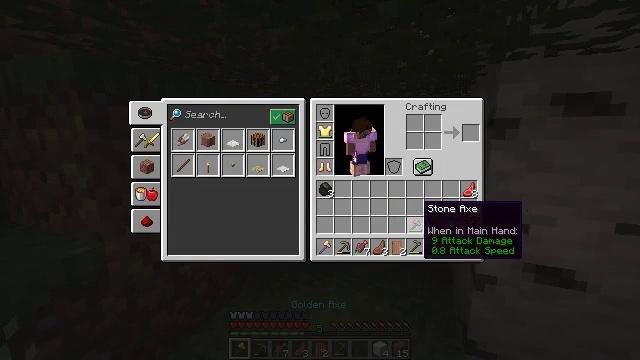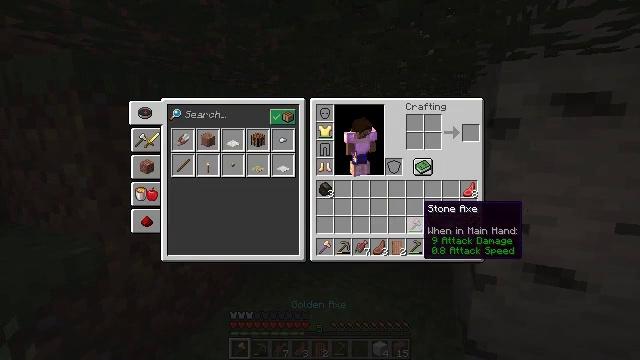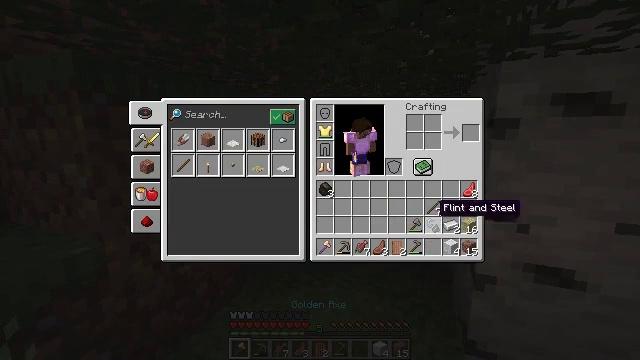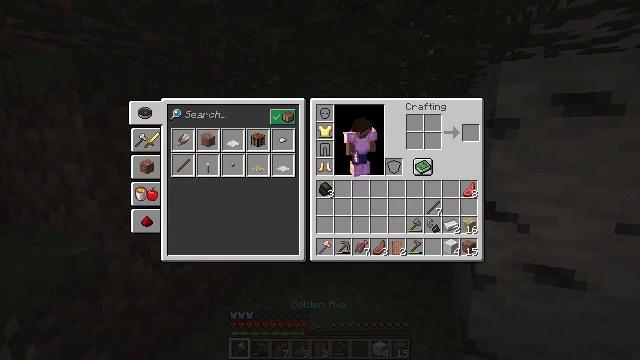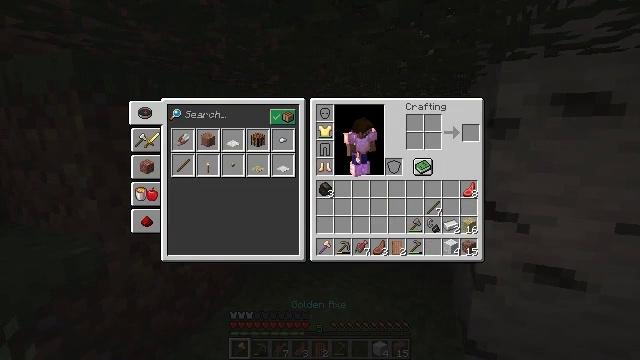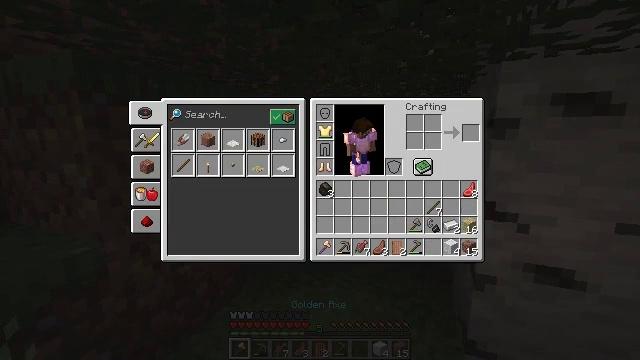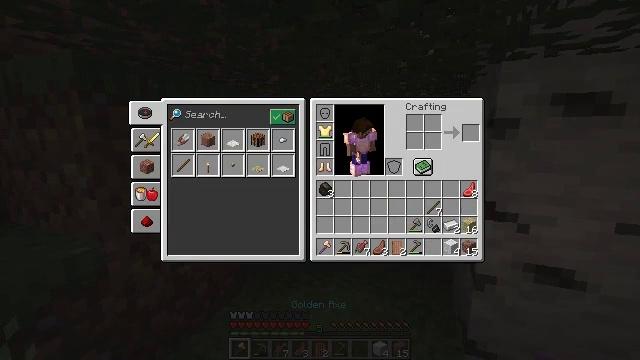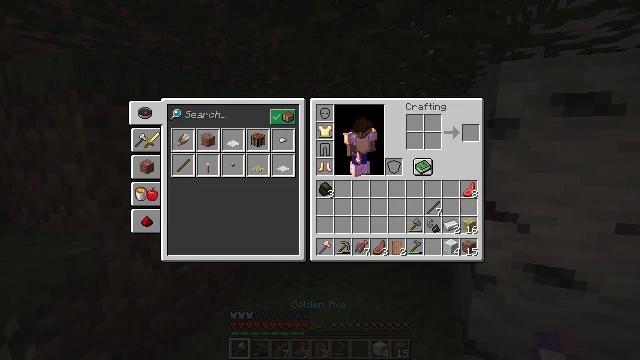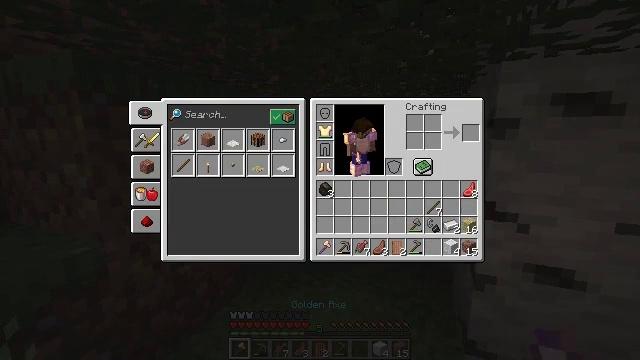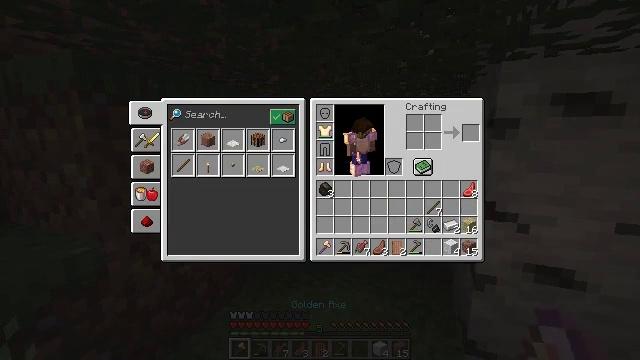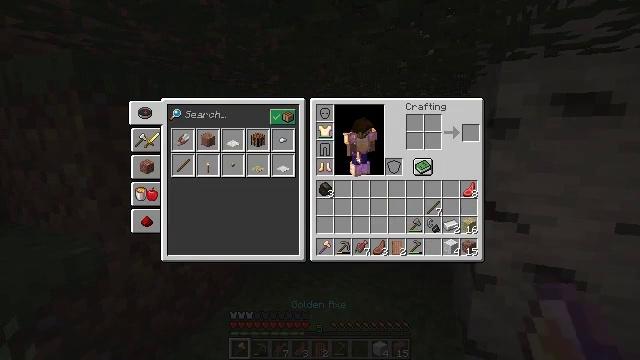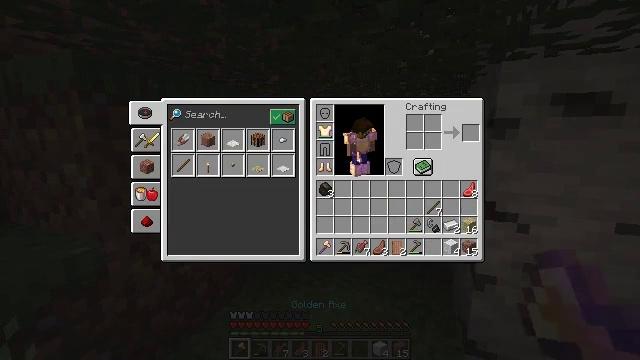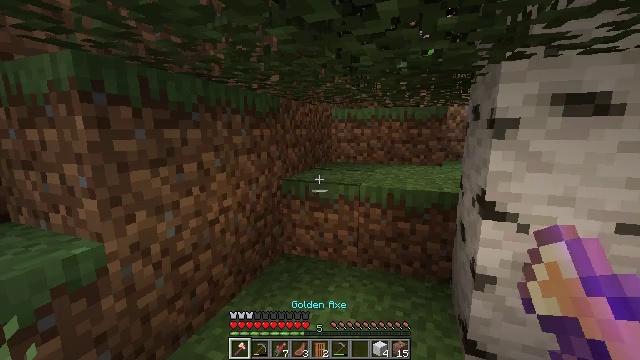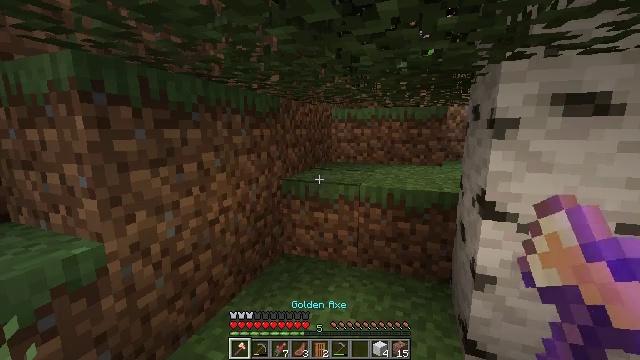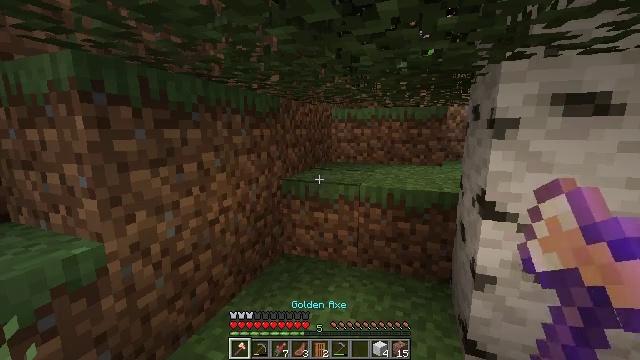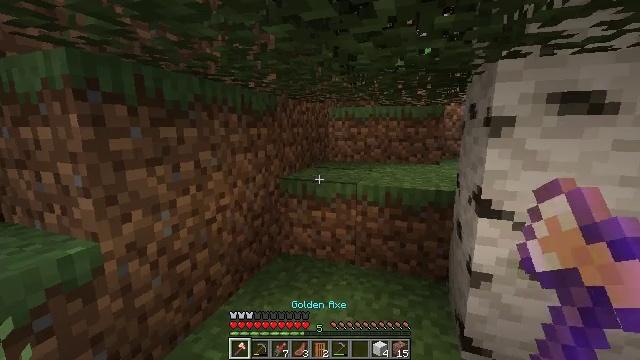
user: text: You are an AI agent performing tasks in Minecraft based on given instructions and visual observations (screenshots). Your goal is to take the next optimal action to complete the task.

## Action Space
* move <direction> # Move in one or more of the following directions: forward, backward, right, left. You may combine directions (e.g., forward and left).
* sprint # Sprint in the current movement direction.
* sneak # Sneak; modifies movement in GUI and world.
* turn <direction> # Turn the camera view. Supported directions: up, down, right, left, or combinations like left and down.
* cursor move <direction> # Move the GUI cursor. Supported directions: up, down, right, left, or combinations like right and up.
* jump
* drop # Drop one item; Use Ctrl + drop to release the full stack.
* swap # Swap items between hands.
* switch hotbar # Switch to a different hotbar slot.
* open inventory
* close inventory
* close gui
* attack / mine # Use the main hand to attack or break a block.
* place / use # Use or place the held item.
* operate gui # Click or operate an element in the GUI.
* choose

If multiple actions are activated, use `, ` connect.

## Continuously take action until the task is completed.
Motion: motion action
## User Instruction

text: Chop down the birch log.
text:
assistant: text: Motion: no_op
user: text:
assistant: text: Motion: cursor move right
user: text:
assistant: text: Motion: cursor move right and down
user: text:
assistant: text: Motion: no_op
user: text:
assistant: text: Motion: no_op
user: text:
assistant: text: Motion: no_op
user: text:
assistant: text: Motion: no_op
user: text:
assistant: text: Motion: no_op
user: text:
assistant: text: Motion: no_op
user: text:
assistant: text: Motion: no_op
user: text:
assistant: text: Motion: no_op
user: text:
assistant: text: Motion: no_op
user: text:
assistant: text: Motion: no_op
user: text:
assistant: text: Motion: no_op
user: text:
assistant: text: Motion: no_op
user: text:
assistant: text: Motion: turn right and down
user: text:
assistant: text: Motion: turn right and down
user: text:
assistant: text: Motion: turn right
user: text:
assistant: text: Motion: move forward
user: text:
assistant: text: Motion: move forward
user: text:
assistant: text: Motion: move forward
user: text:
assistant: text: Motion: move forward
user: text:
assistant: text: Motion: move forward, turn left and down
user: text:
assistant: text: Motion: move forward
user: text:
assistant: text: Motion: no_op
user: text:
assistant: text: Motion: no_op
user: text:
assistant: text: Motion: turn right and down, attack / mine
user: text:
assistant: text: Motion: turn right and down, attack / mine
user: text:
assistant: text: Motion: turn right and down
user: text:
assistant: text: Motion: turn right and down